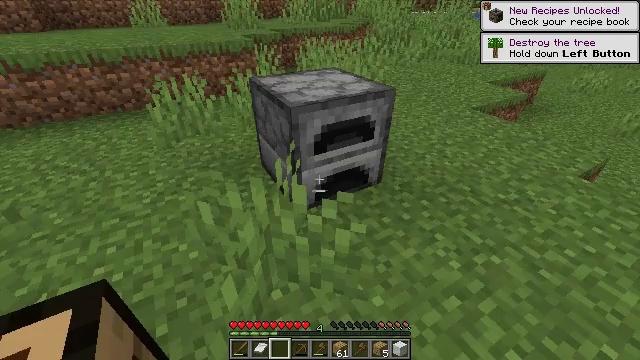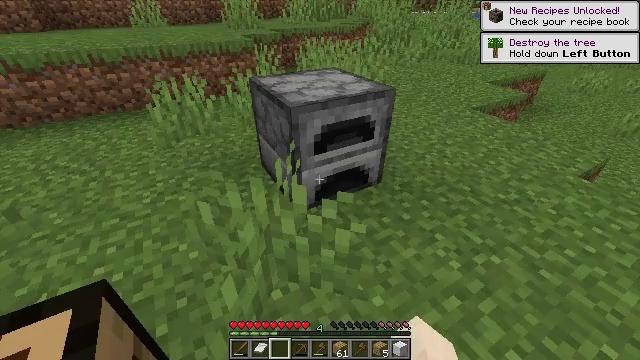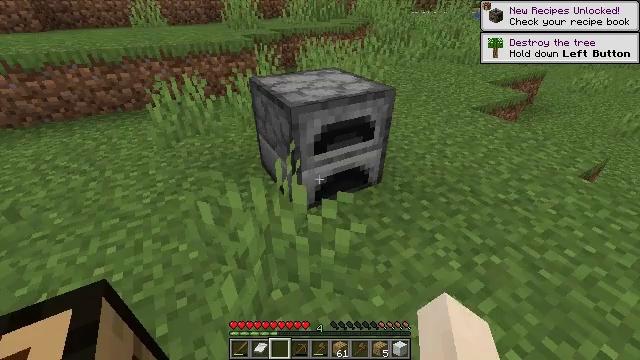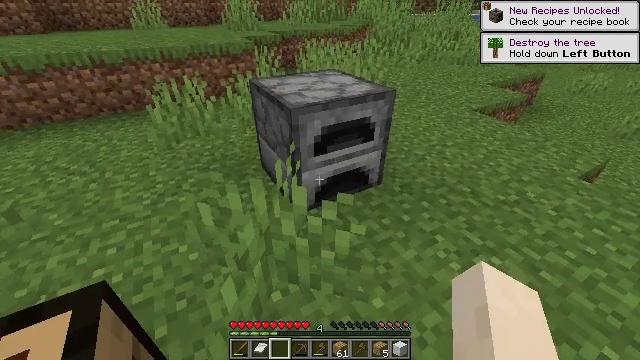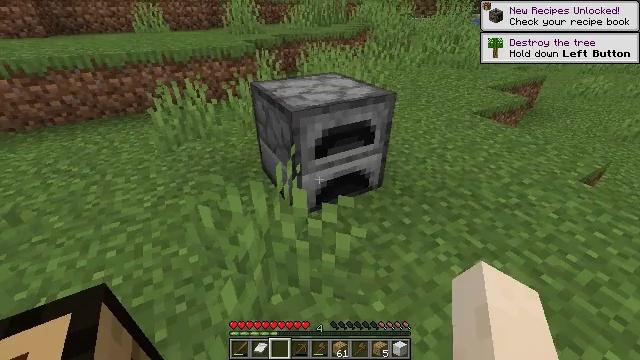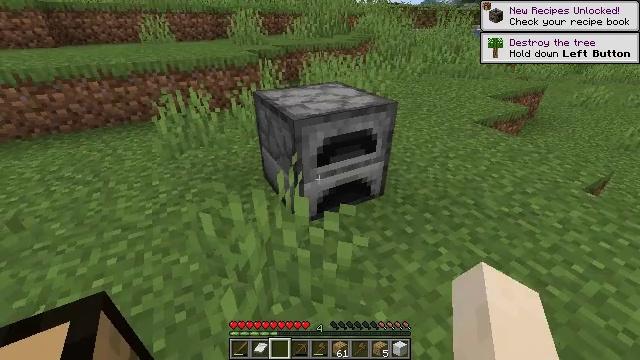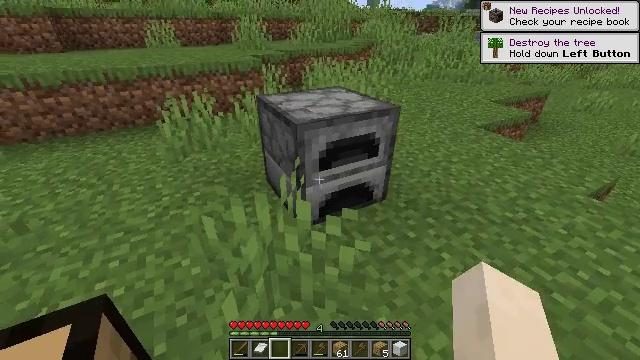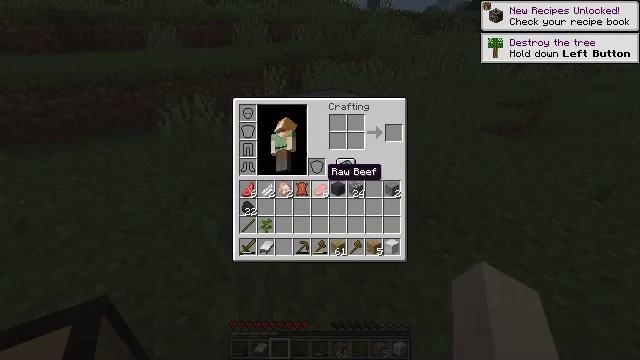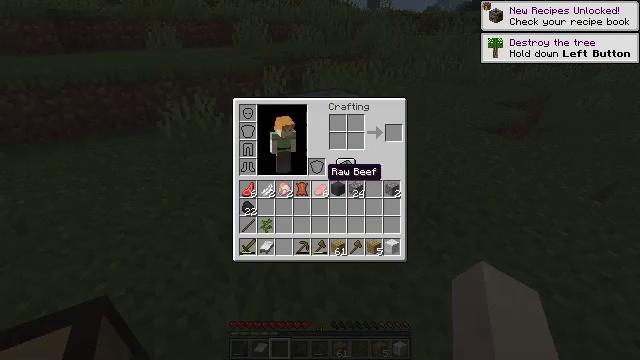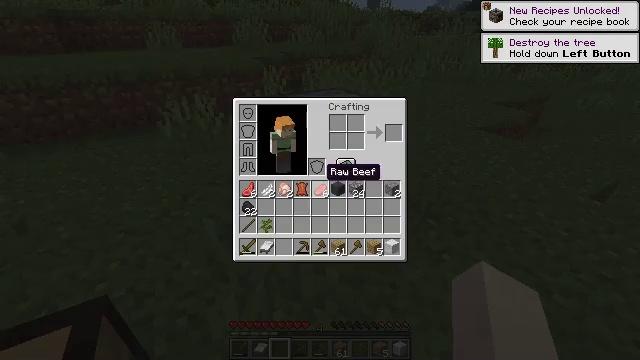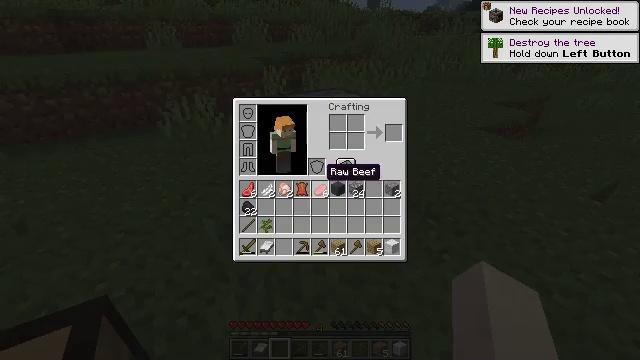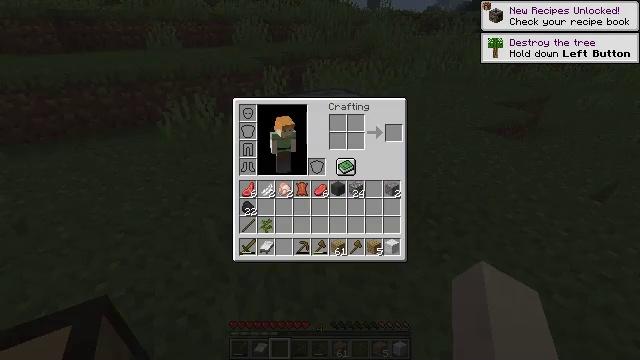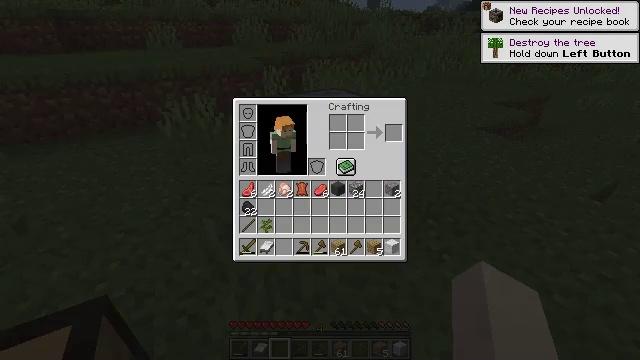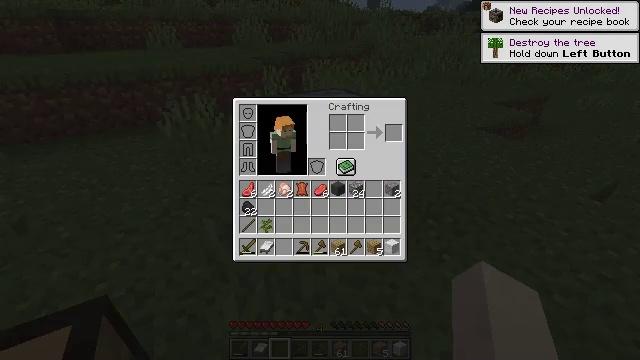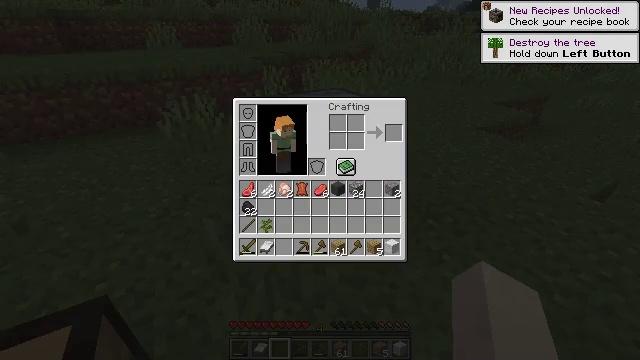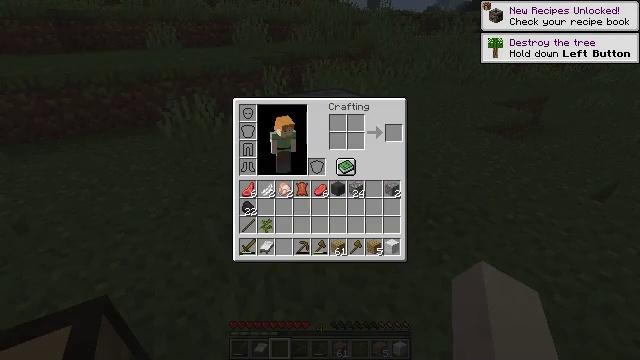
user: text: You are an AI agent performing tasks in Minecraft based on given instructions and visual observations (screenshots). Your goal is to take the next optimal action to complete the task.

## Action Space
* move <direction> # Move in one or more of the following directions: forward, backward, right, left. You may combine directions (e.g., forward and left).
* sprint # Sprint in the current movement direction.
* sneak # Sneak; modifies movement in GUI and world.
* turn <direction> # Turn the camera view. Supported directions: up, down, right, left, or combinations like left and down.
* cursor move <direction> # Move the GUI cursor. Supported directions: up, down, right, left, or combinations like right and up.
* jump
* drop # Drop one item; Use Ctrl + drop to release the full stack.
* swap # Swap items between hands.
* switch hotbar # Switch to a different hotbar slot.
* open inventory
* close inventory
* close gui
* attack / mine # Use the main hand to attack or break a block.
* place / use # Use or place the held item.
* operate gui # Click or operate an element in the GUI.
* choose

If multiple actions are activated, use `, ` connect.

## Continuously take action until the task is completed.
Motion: motion action
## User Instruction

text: Cook chicken in the furnace.
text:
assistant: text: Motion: no_op
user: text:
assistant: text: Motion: no_op
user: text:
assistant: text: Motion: no_op
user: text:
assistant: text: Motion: no_op
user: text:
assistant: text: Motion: turn up
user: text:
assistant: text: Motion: no_op
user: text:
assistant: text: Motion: open inventory
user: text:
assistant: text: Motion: open inventory
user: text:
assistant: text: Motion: open inventory
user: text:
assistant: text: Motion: open inventory
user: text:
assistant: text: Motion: open inventory
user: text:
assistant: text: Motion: open inventory
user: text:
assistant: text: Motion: open inventory
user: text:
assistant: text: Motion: open inventory
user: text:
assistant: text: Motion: open inventory
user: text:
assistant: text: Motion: no_op
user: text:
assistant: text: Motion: no_op
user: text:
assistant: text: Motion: no_op
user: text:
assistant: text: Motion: no_op
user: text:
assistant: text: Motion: close inventory
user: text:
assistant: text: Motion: close inventory
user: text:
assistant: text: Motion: close inventory
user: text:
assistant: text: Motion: close inventory
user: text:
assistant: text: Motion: close inventory
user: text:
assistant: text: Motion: no_op
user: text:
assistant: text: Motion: no_op
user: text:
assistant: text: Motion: no_op
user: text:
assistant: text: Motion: no_op
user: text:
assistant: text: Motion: no_op
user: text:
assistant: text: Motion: no_op